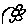
Label: flower